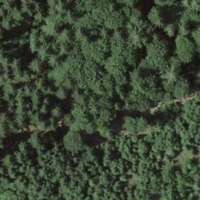
EUNIS habitat code: 43
Species observed at this site:
Corvus corone
Podiceps cristatus
Fulica atra
Dendrocopos major
Turdus viscivorus
Helicigona lapicida
Muscicapa striata
Poecile palustris
Cygnus olor
Erithacus rubecula
Dryocopus martius
Sitta europaea
Garrulus glandarius
Periparus ater
Cyanistes caeruleus
Acrocephalus arundinaceus
Lophophanes cristatus
Anas platyrhynchos
Troglodytes troglodytes
Pyrrhula pyrrhula
Passer domesticus
Fringilla coelebs
Carduelis carduelis
Turdus merula
Cicindela campestris
Pisaura mirabilis
Parus major
Ballus chalybeius
Milvus milvus
Regulus regulus